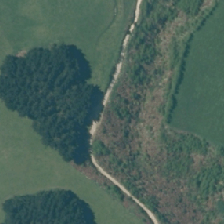
Land cover: low_producing_grassland